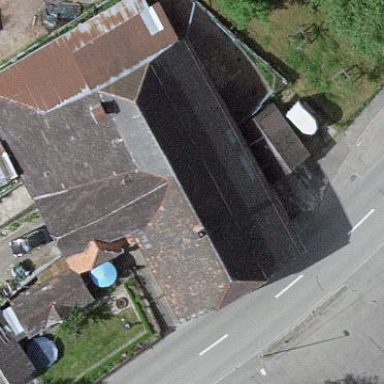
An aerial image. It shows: Farm building.